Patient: sex F, age 72
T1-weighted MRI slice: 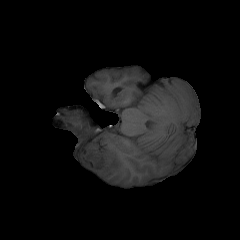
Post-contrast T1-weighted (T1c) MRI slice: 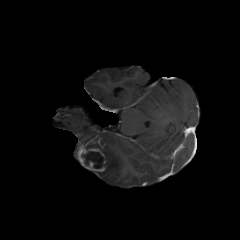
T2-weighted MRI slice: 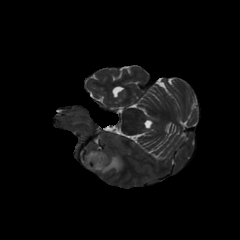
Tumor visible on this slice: yes
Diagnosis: Glioblastoma, IDH-wildtype
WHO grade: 4